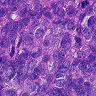
Metastatic tissue present: yes